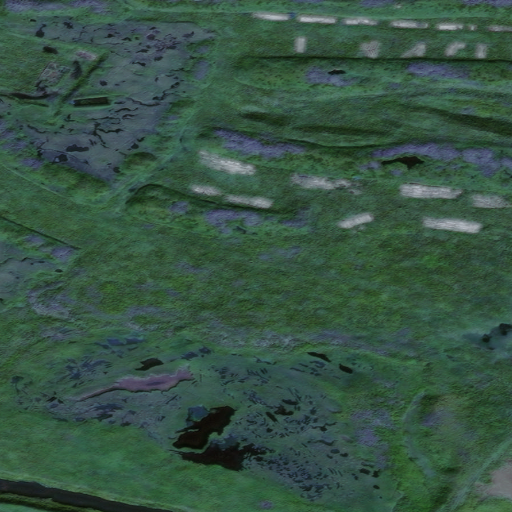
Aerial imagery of valley in Alaska named West Massacre Valley containing only unknown